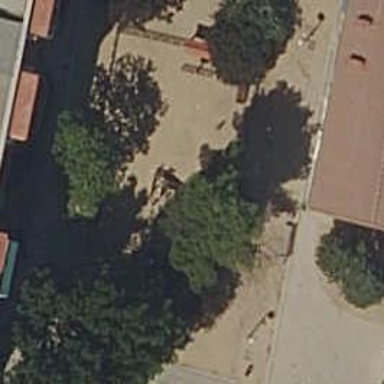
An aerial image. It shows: Playground area for leisure land.